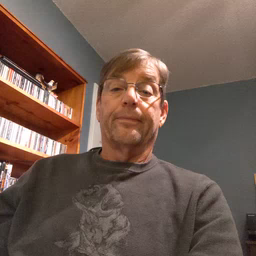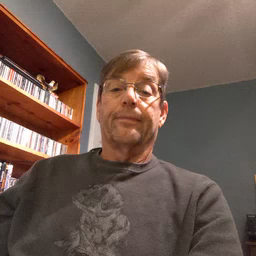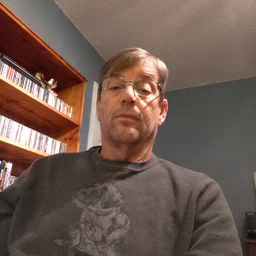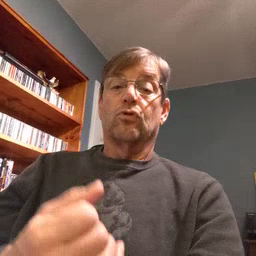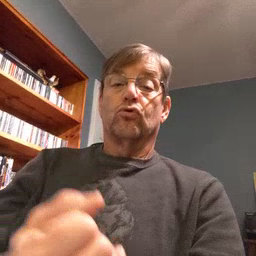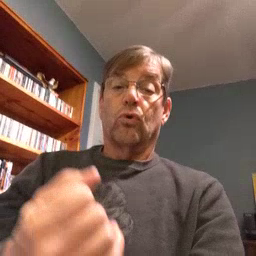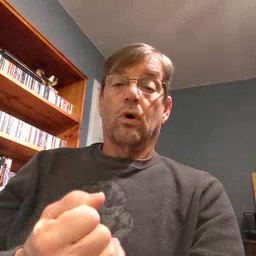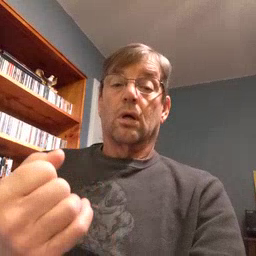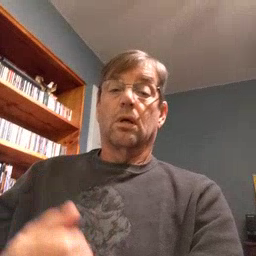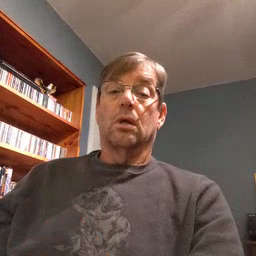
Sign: drawer